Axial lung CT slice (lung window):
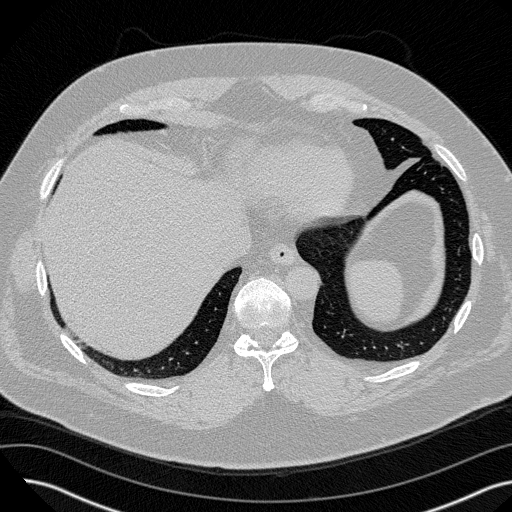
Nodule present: no